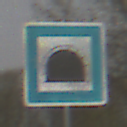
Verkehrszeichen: Tunnel
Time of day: MorningAfternoon
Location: Outdoor (Suburban)
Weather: Overcast
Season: NotSpecified
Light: Natural